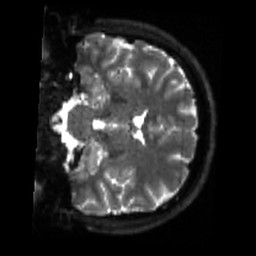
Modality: sbref
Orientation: coronal
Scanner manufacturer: siemens
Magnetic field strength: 3 T
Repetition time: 4 s
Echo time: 0.0594 s